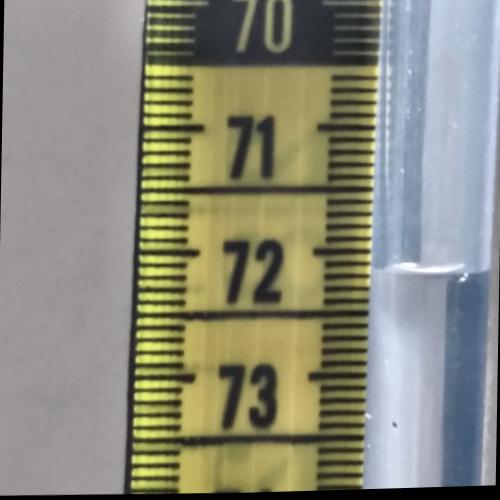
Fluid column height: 72.2 cm